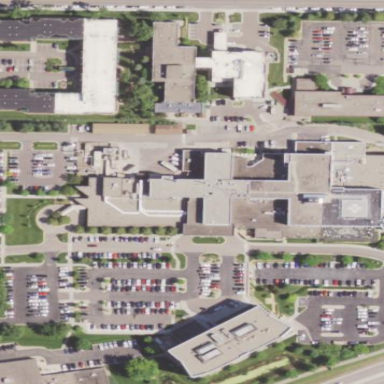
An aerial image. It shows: Hospital building.